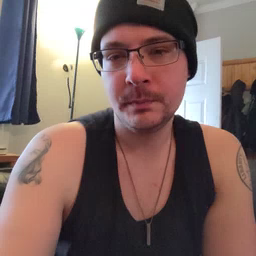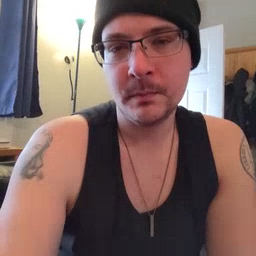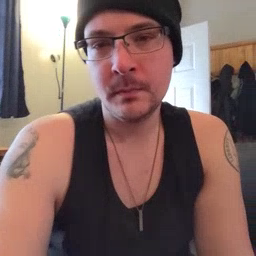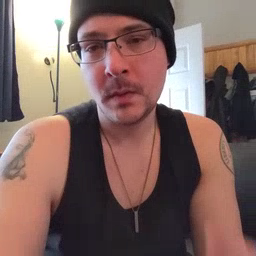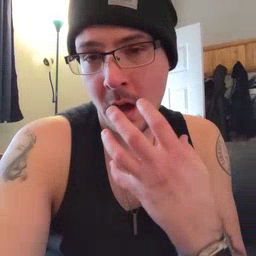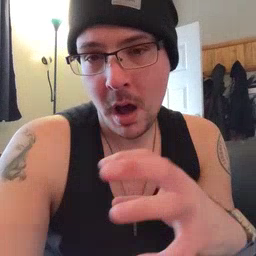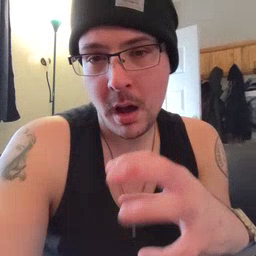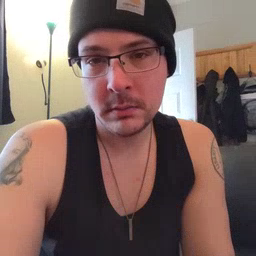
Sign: hot